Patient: sex M, age 72
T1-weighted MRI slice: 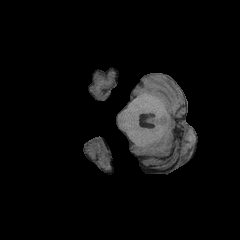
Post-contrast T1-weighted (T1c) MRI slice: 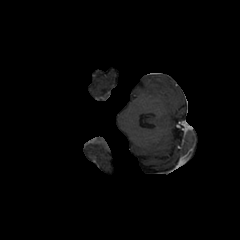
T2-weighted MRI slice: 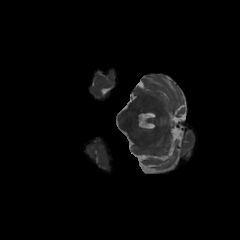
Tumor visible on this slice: no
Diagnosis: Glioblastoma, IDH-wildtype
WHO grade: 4